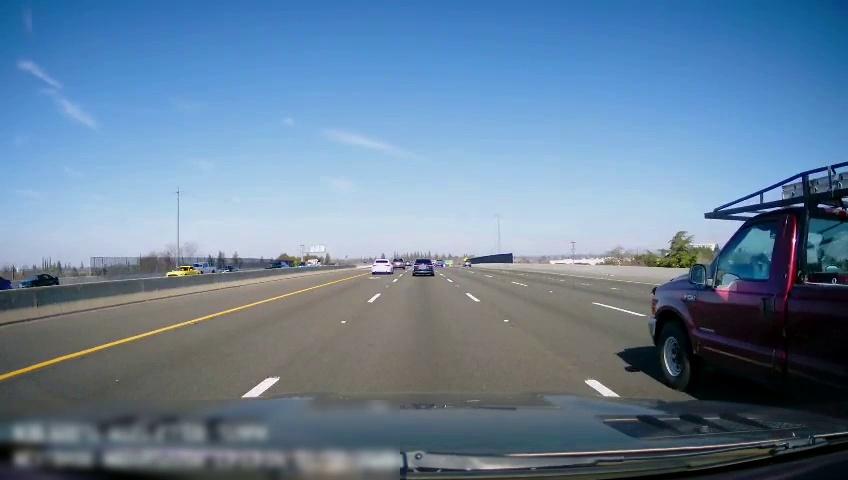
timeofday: Day
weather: Sunny
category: Vehicles | Car
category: Vehicles | SUV
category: Vehicles | Truck
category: Vehicles | Car
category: Vehicles | Car
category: Drivable Space
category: Vehicles | Truck
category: Vehicles | SUV
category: Vehicles | Car
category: Vehicles | Car
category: Lanes | Alternate Lane
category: Lanes | Alternate Lane
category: Lanes | Alternate Lane
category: Lanes | Current Lane
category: Lanes | Current Lane
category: Lanes | Alternate Lane